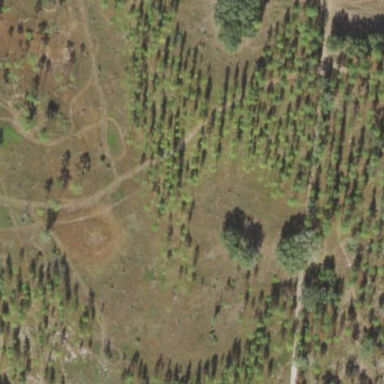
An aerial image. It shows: Forest area predominantly covered with needle-leaved trees.